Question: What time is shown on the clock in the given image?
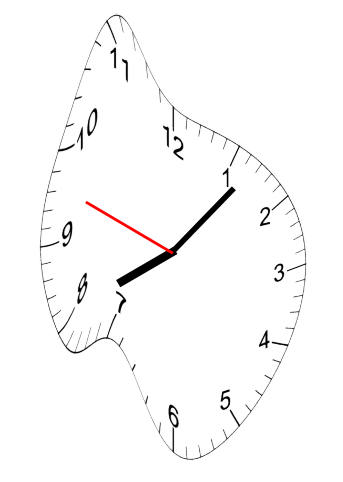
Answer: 08:06:48